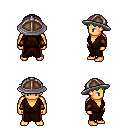
a pixel art fantasy rpg character, male body template, human, tanned skin, brown robe, red pants, green short bangs hairstyle, chain helm, cloth bracers, four views (front, back, left, right), 2x2 character sprite sheet, small pixel art, hard edges, no anti-aliasing